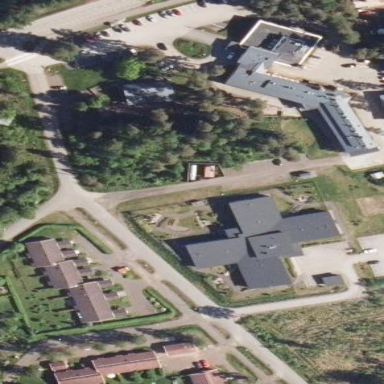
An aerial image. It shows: Nursing home.